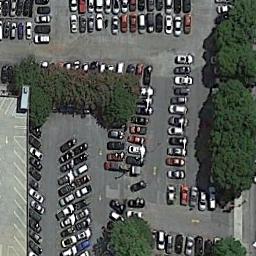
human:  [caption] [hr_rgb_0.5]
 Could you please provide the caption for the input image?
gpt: There are many different colors and styles of cars in the parking lot .

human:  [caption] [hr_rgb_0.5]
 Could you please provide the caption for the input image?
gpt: There are several trees beside the parking lot .

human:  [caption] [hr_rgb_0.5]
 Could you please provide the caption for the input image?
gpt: The parking lot is full of cars next to some trees .

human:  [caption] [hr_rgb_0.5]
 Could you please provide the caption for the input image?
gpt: The parking lot has some cars arranged neatly in lines and trees .

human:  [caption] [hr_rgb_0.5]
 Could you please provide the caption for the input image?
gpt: There are some green trees beside the parking lot with many cars .